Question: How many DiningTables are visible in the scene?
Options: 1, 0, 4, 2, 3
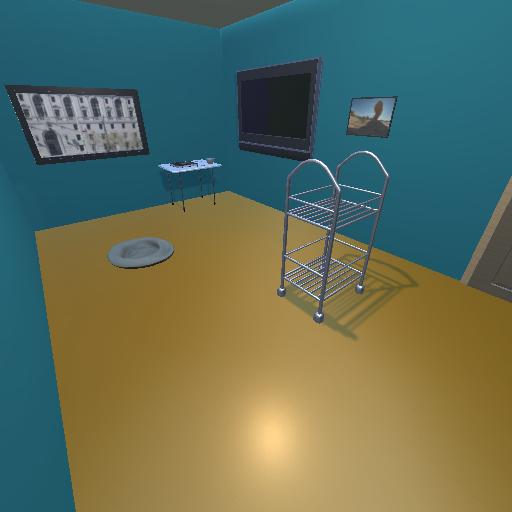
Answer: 1